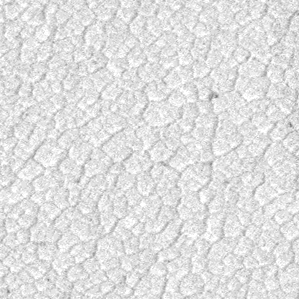
Label: frost